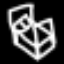
Label: bed